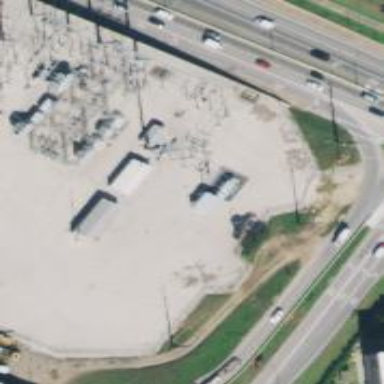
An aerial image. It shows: Outdoor power substation with fence surrounding it. The substation operates at the transmission level.